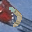
Label: 7